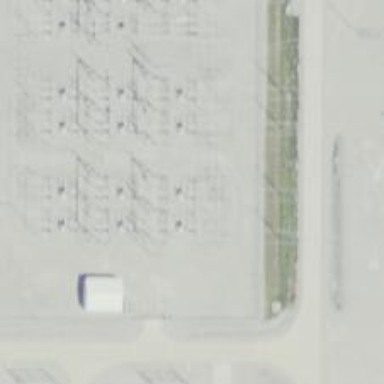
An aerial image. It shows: Switch used for power control.